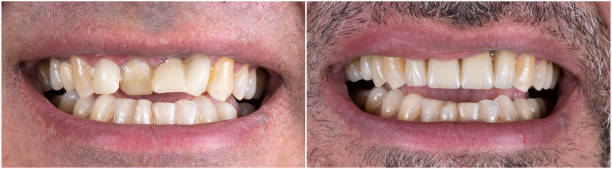
Condition: Calculus